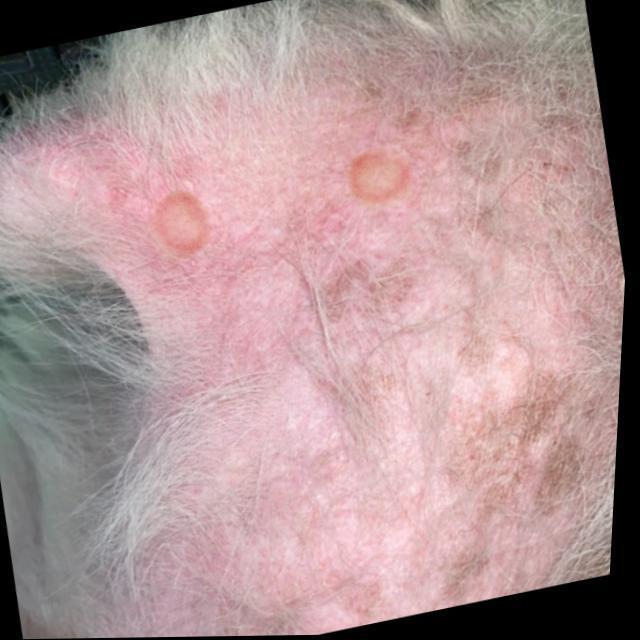
Canine ringworm (Dermatophytosis) — fungal infection caused by Microsporum or Trichophyton. Presents with circular alopecia, scaling, crusting, and broken hairs.